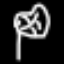
Label: leaf